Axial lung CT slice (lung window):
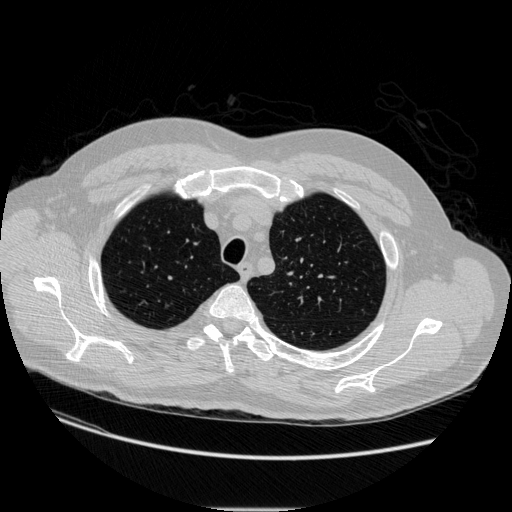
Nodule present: no